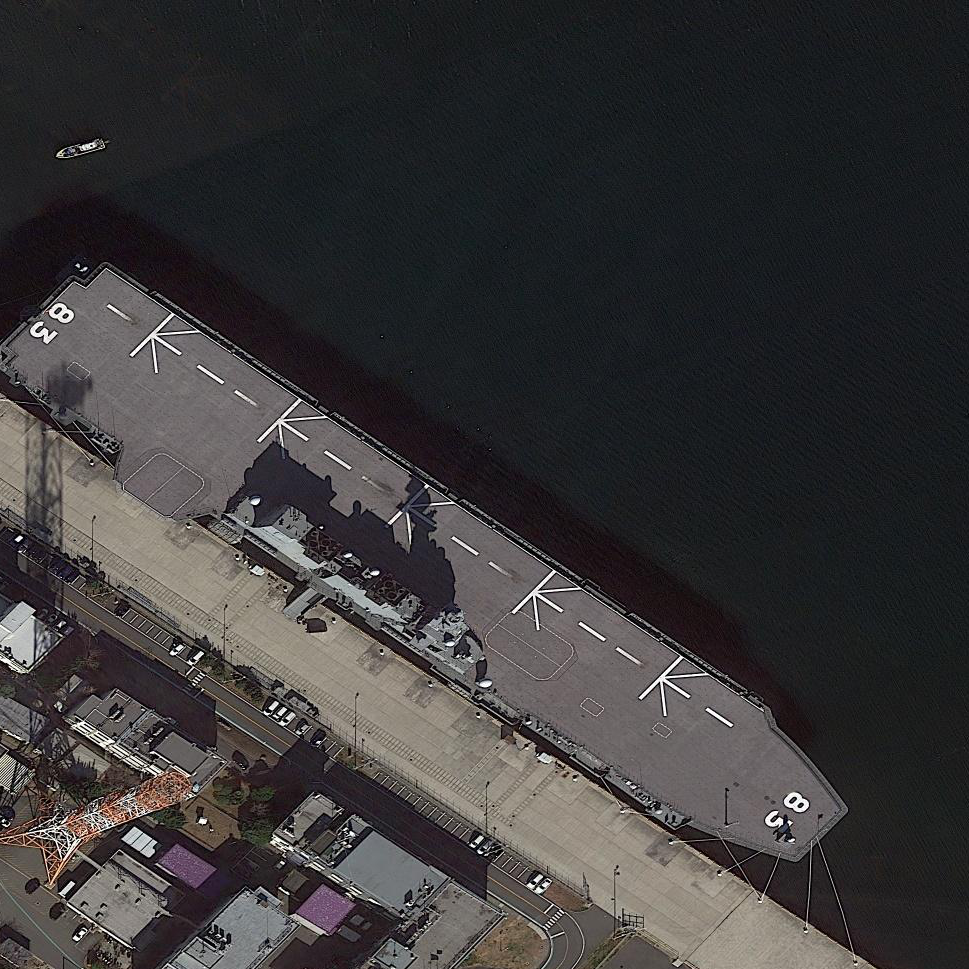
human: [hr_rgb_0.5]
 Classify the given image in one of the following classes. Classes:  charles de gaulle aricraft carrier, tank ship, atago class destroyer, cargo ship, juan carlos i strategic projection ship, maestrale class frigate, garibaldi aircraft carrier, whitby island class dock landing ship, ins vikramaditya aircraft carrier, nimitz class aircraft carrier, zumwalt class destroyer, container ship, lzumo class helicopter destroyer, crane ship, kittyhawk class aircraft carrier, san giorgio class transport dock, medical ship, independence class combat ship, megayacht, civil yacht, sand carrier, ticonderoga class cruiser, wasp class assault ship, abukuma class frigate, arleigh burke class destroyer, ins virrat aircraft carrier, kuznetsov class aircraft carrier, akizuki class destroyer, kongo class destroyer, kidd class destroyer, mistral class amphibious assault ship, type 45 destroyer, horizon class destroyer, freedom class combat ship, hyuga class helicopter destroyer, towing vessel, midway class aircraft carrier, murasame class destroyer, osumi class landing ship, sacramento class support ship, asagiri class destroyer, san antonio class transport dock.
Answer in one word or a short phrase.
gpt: Lzumo class helicopter destroyer